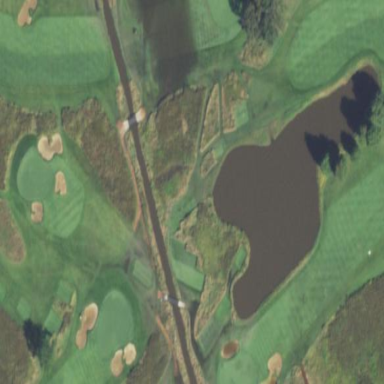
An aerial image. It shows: Water hazard on golf course. The hazard is natural water feature.